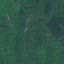
Land use / land cover class: Forest